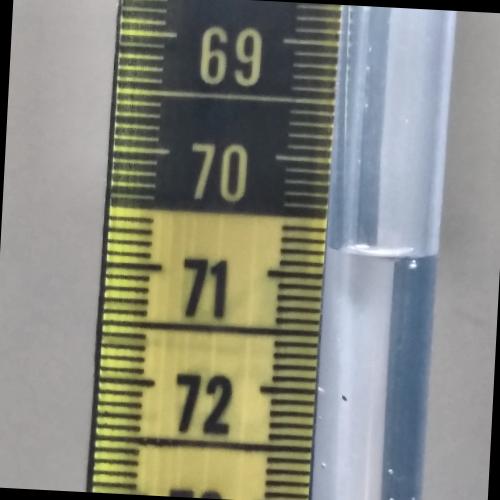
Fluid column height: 70.8 cm